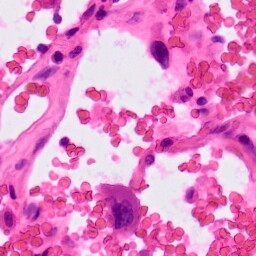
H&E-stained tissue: Lung